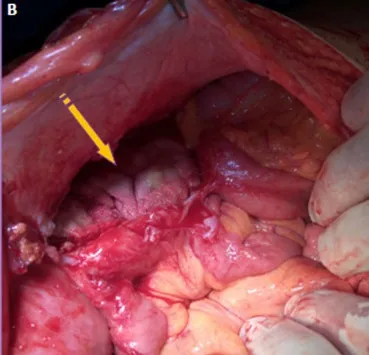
The surgical towel found in the right iliac fossa.
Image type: medical_photograph (other_medical_photograph)